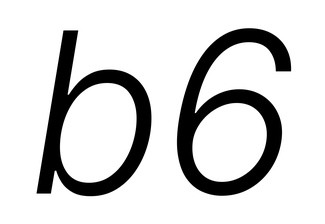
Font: Inter-Italic_Light_Italic